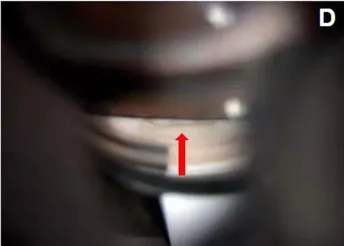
Clinical presentations of a patient (patient 23 in Supplemental Table 1) with scleral reservoir reduction. (D) Gonioscopy examination indicated no PAS and Nd:YAG laser goniopuncture was performed at the TDW (red arrow) to enhance aqueous humor outflow.
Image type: medical_photograph (other_medical_photograph)